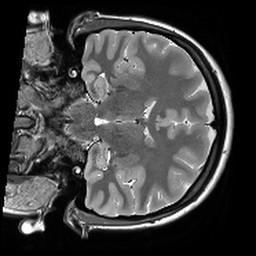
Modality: T2starw
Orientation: coronal
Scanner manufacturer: siemens
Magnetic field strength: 3 T
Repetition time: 8.1 s
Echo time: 0.05 s